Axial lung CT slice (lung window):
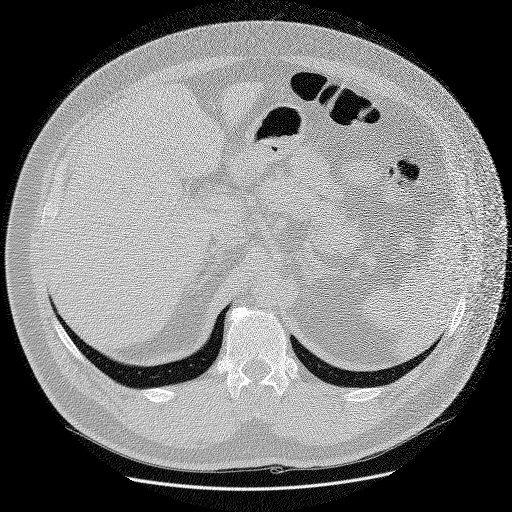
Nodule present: no